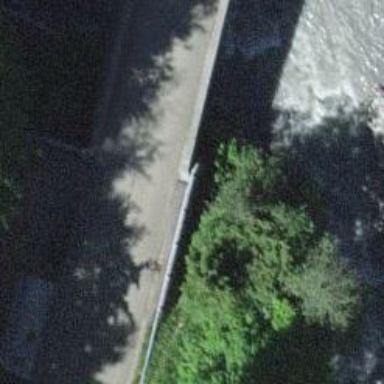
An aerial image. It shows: Path over bridge with asphalt surface.